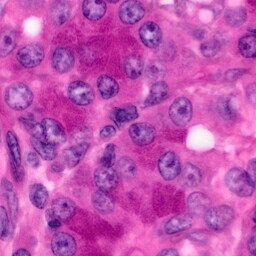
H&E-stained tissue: Pancreatic